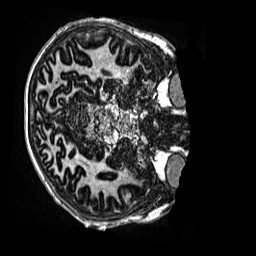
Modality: MP2RAGE
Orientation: axial
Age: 11
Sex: male
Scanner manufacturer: siemens
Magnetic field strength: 3 T
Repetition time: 4 s
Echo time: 0.00299 s